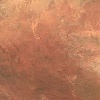
Label: land